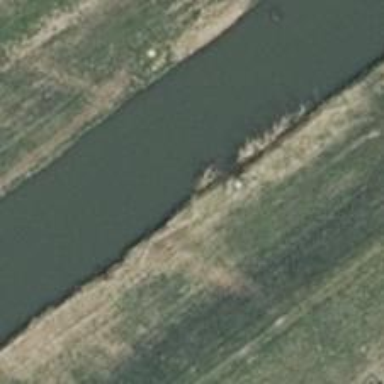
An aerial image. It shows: Culvert tunnel.